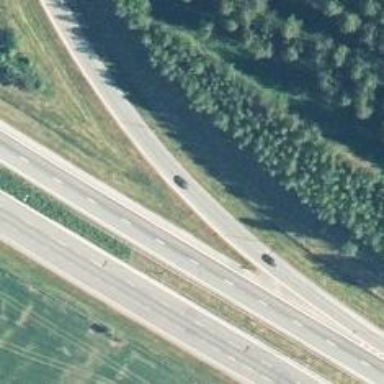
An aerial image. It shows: Asphalt motorway link.